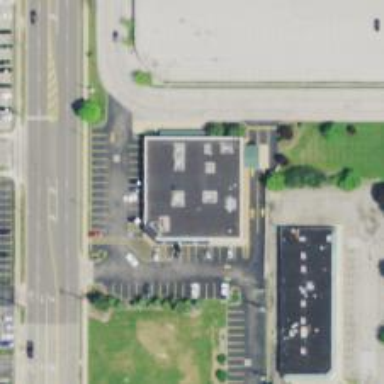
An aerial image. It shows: Pharmacy providing healthcare services.